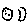
Label: moon